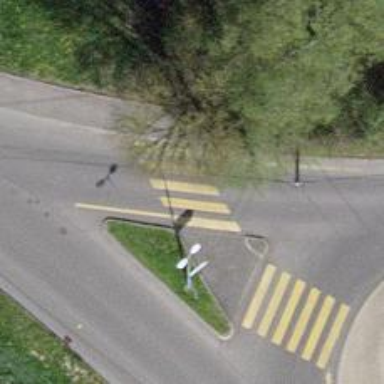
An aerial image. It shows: Zebra crossing for pedestrians.